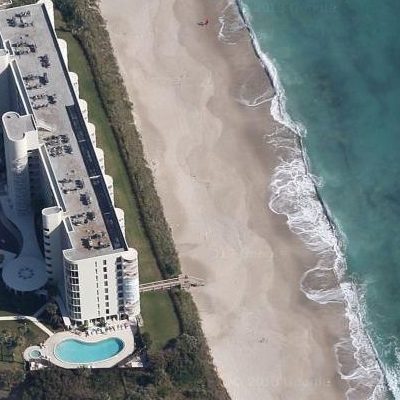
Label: Industry